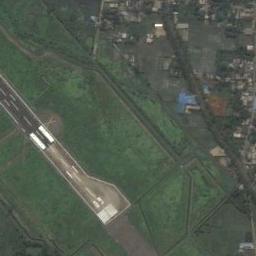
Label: runway